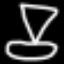
Label: diamond